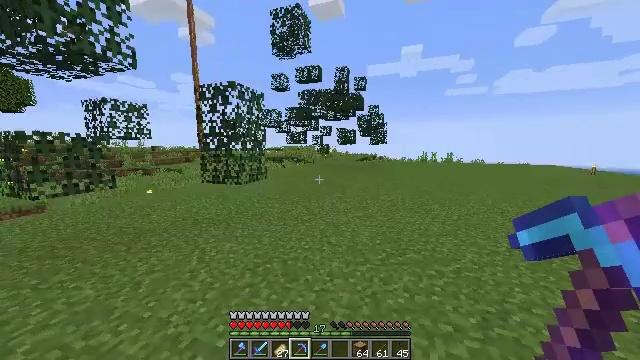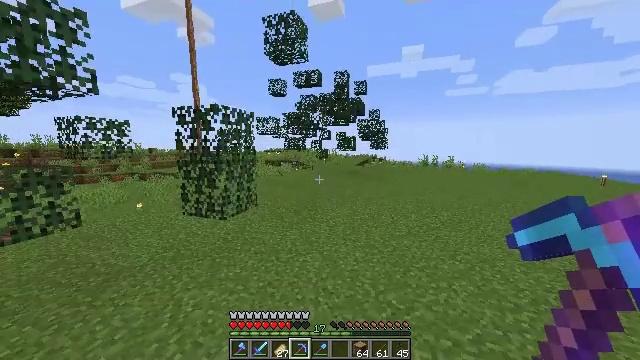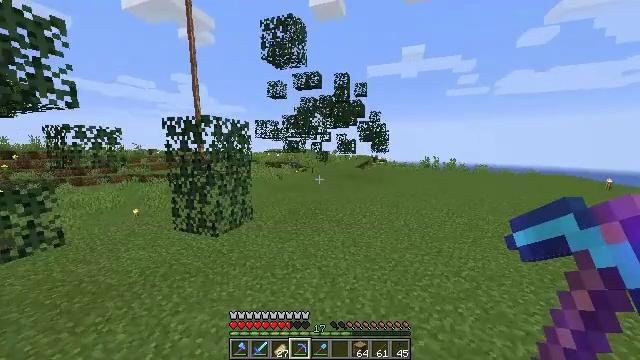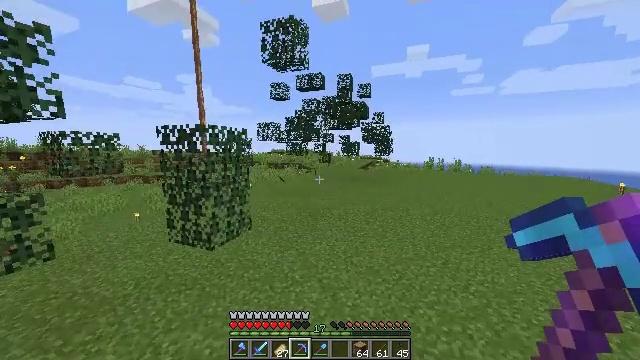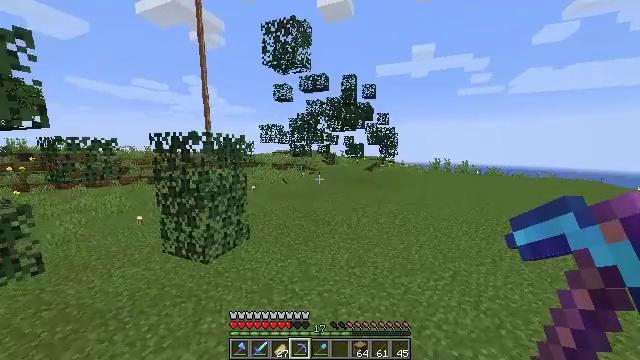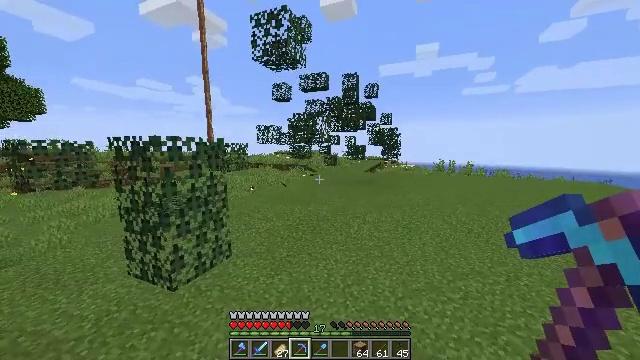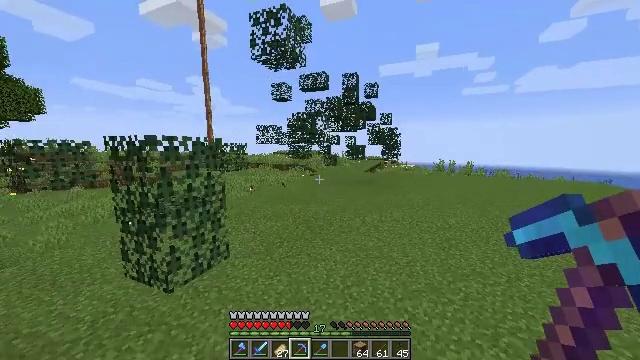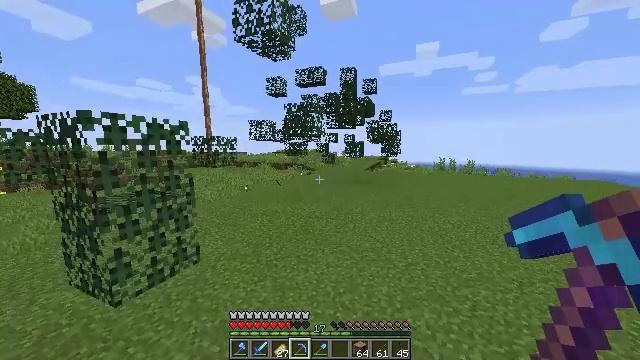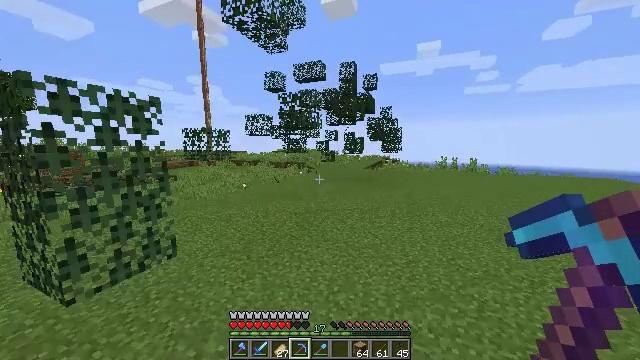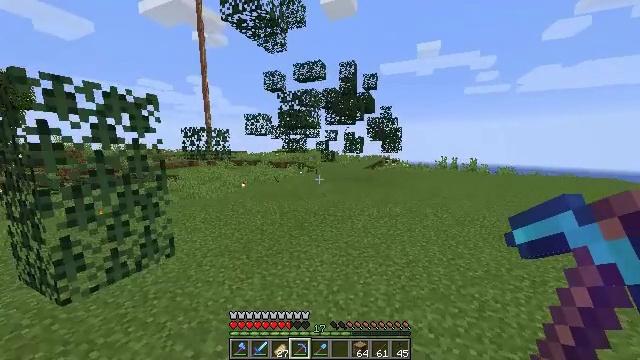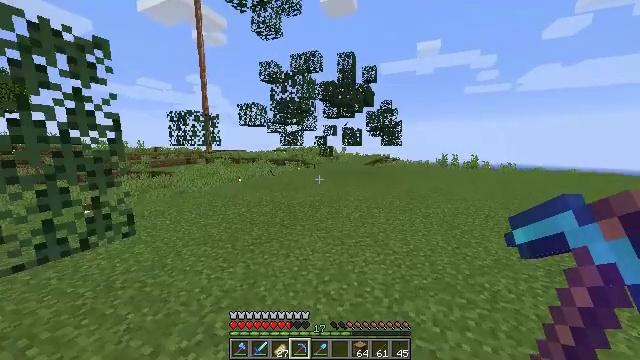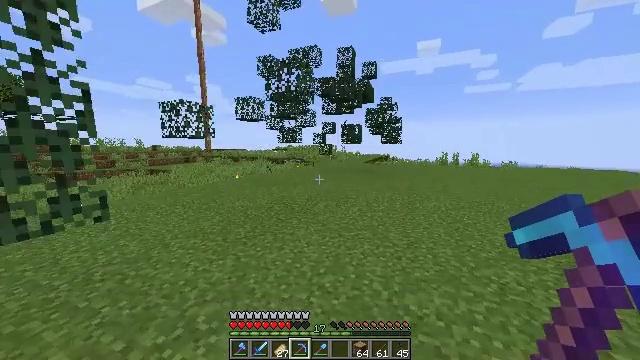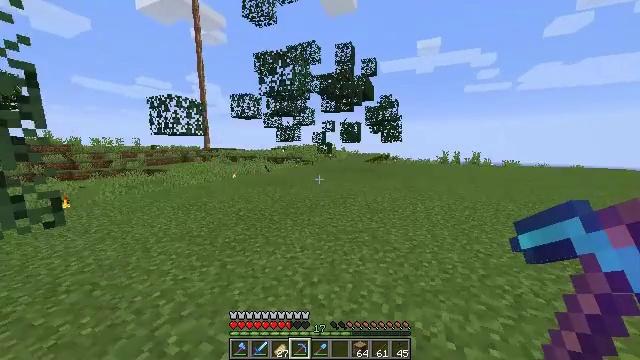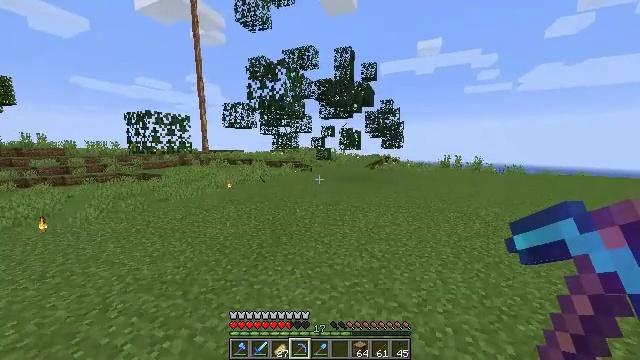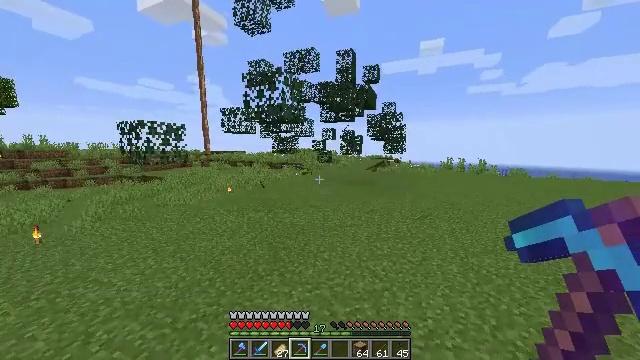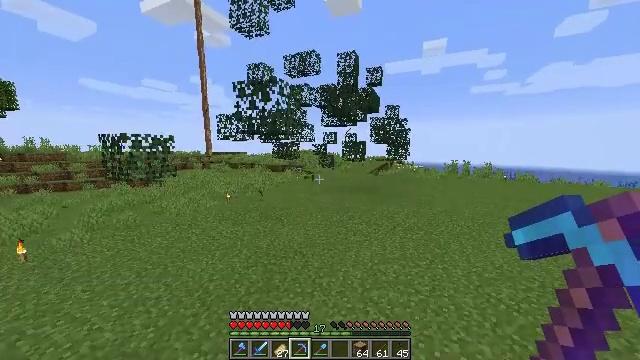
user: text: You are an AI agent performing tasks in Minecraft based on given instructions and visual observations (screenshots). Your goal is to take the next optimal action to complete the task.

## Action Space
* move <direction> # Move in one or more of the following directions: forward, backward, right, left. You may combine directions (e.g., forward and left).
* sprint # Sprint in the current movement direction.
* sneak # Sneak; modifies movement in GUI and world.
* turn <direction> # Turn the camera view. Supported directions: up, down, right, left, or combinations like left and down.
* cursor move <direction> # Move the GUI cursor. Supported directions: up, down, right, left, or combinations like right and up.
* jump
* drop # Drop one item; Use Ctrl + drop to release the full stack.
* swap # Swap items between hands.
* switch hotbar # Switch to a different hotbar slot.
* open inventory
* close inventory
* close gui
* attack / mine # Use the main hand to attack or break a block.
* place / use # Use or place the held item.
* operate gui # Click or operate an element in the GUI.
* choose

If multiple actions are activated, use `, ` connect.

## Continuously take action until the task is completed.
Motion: motion action
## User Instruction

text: Break oak leaves from the trees.
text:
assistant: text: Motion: move forward and move right, jump
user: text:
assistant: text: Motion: move forward and move right, jump
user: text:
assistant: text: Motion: move forward and move right, jump
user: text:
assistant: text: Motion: move forward and move right, turn left, jump
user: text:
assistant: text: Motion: move forward and move right, jump
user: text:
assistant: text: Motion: move forward and move right, sprint, jump
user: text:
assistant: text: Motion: move forward and move right, sprint, jump
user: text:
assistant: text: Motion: move forward and move right, sprint, jump
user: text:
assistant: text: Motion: move forward, sprint, jump
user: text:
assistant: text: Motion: move forward, jump
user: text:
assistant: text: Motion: move forward, jump
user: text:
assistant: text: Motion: move forward, jump
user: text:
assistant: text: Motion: move forward
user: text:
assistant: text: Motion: move forward
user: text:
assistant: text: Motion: move forward
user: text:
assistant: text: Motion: move forward, sprint
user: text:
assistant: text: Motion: move forward, sprint, turn left
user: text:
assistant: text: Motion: move forward, sprint, turn left
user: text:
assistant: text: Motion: move forward, sprint, turn left
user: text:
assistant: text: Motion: move forward, turn left
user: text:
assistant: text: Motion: move forward
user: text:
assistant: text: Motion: move forward
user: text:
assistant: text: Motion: move forward
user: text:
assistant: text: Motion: move forward
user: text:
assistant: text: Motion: move forward, sprint
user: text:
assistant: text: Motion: move forward, sprint, turn left
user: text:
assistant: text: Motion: move forward, sprint, turn left
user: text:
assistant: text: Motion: move forward, sprint, turn left
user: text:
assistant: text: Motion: move forward
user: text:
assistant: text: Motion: move forward